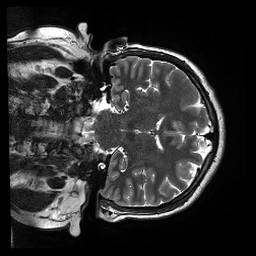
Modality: T2w
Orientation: coronal
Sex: male